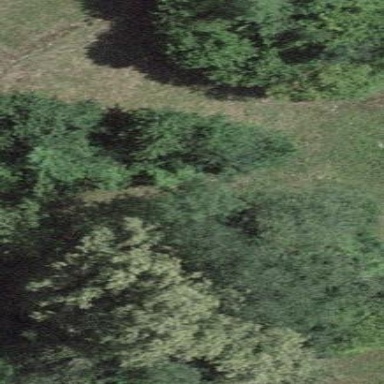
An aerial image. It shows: Serene woodland landscape.